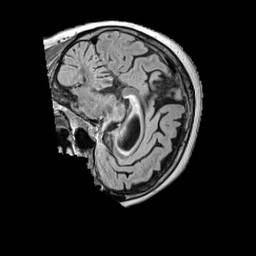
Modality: FLAIR
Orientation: sagittal
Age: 56
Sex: male
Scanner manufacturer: siemens
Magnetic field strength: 3 T
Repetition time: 5 s
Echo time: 0.387 s